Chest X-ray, PA view. Patient: 65 years old, sex F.
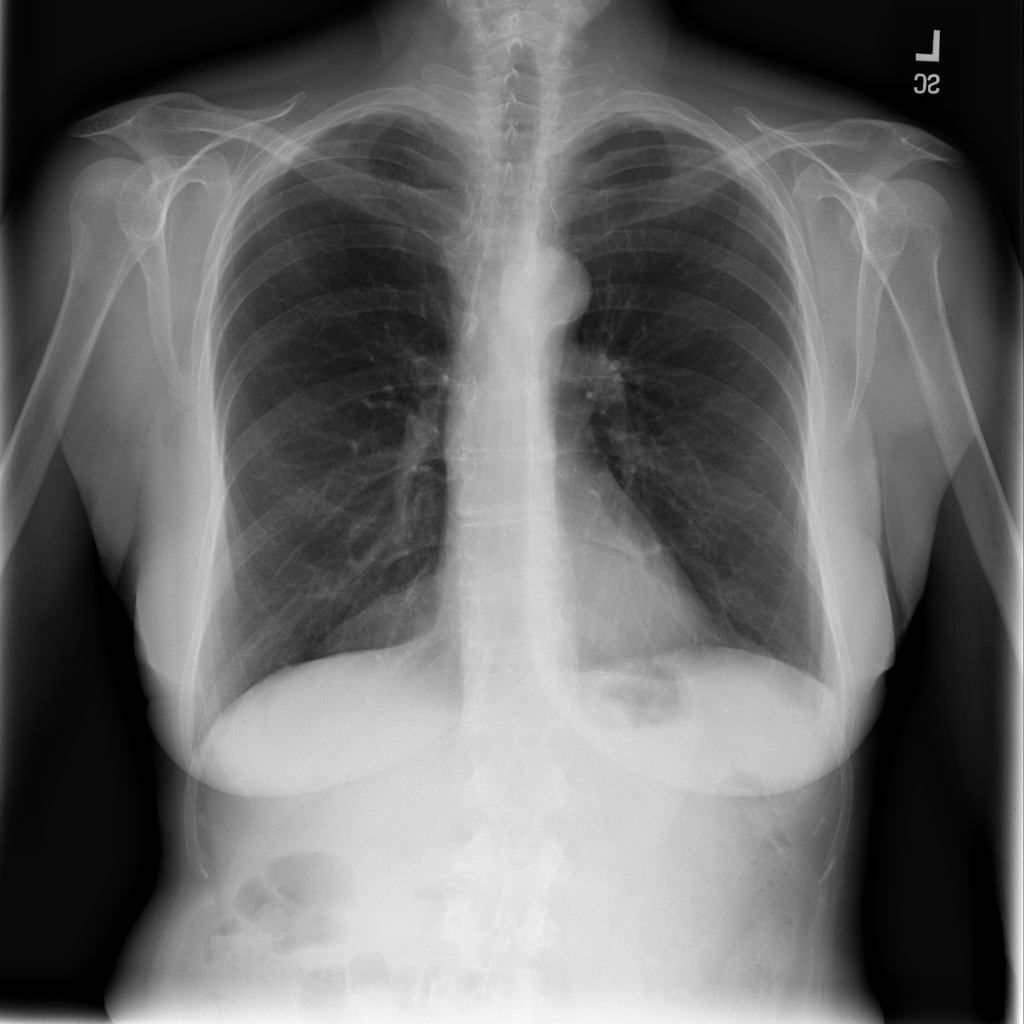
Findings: Infiltration